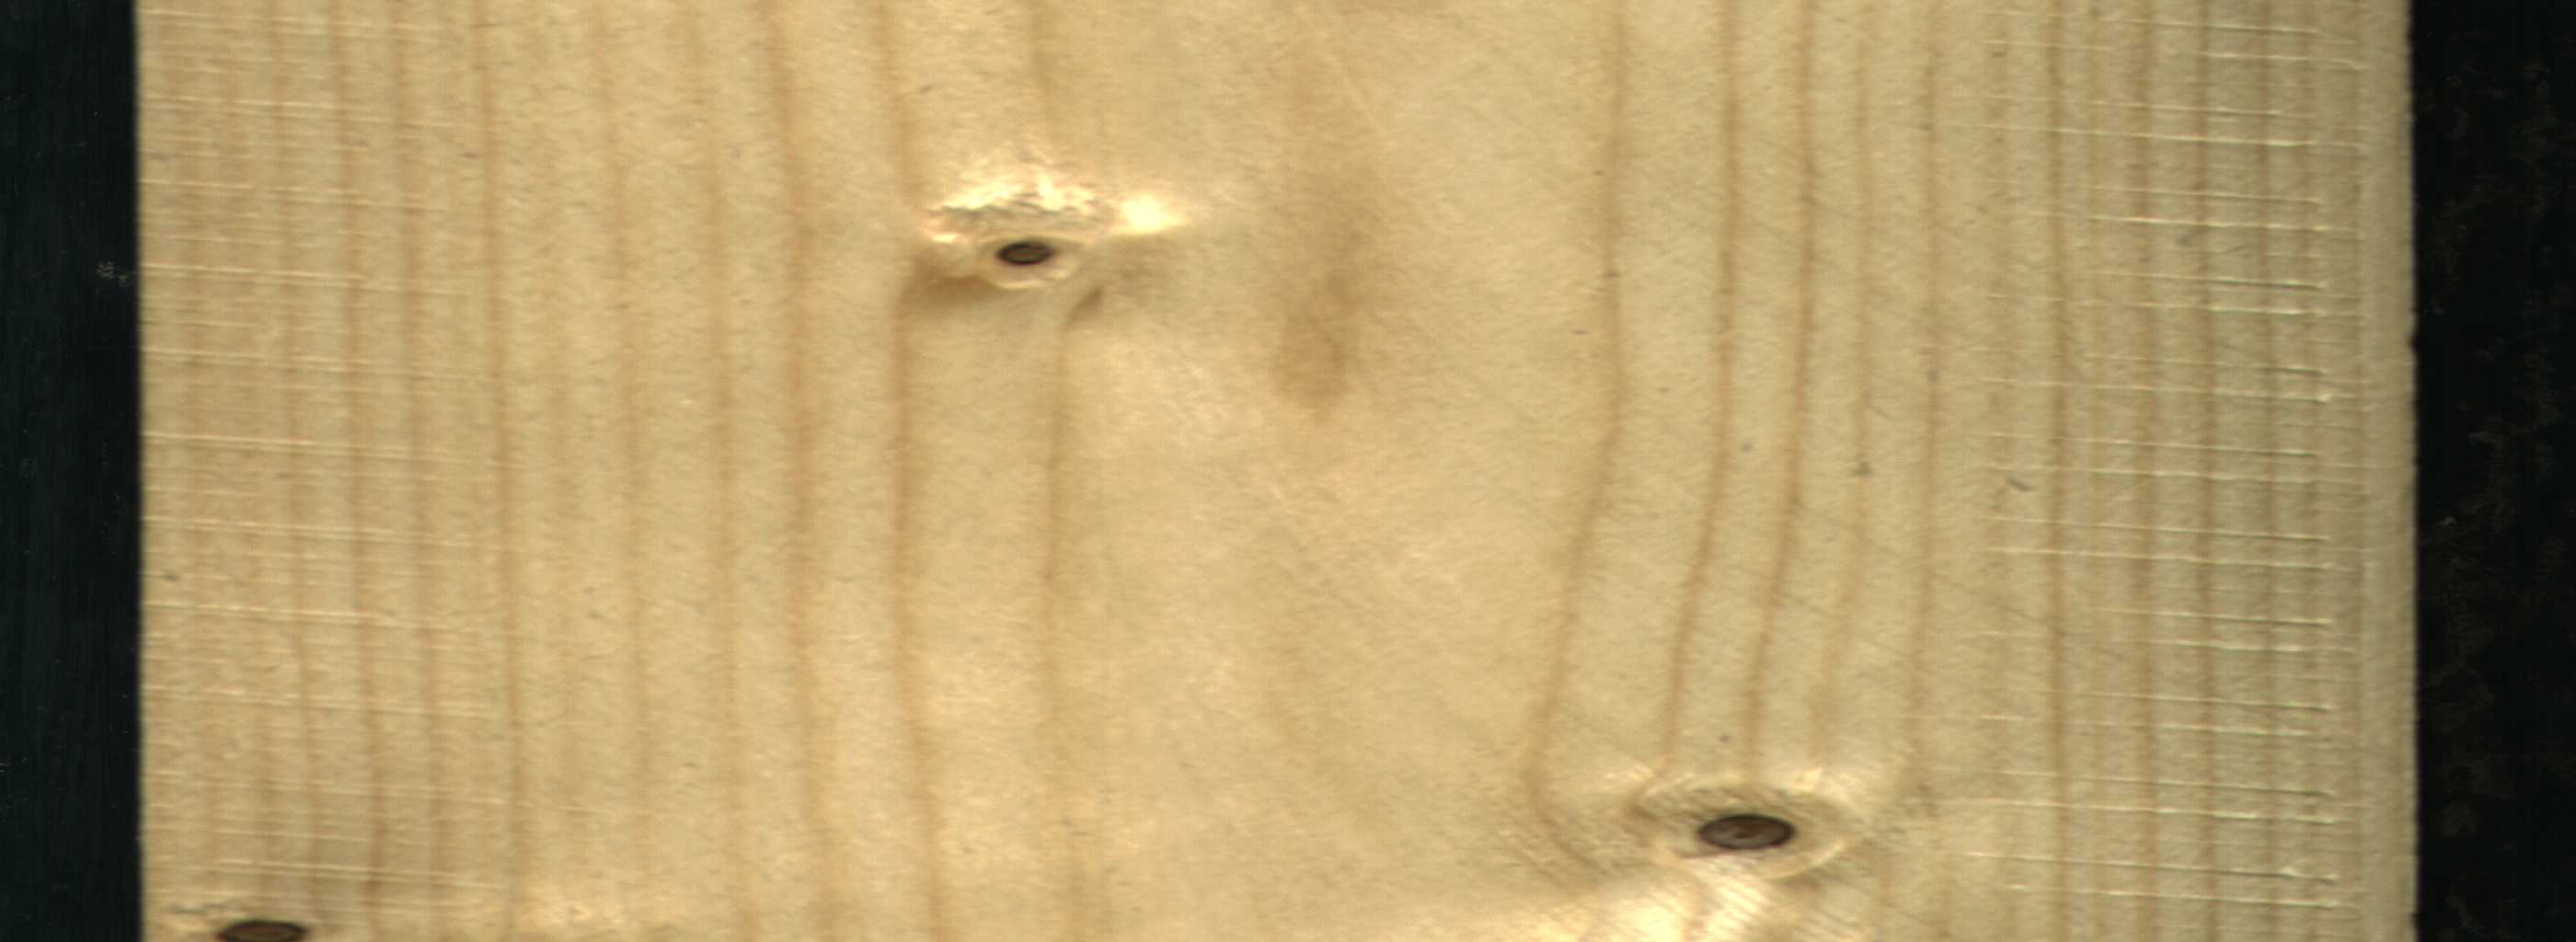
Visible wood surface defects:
Dead_Knot
Dead_Knot
Dead_Knot